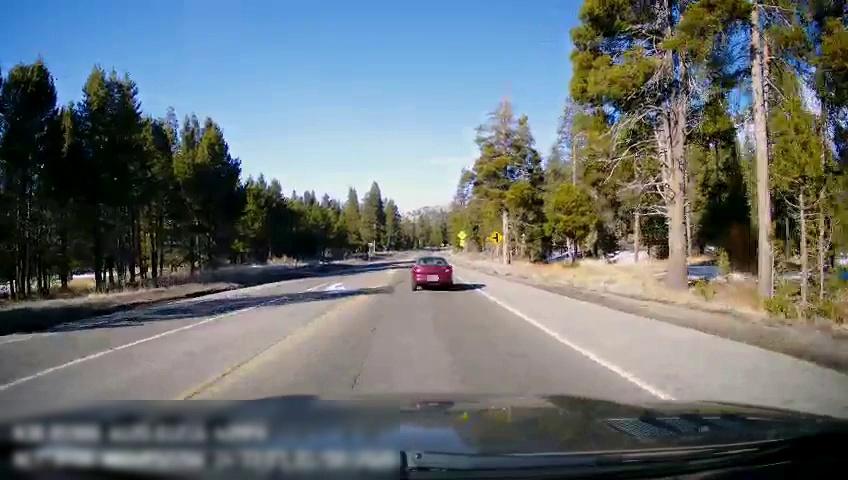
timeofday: Day
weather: Sunny
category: Drivable Space
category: Vehicles | Car
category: Lanes | Current Lane
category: Lanes | Current Lane
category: Lanes | Opposite Lane
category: Lanes | Opposite Lane
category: Traffic | Signs